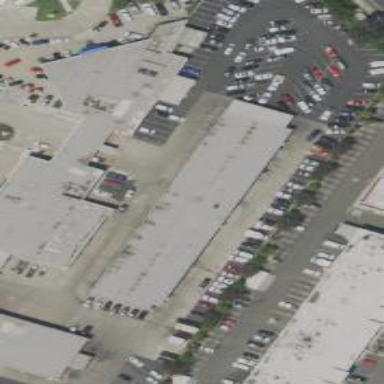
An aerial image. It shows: Commercial building housing car shop.